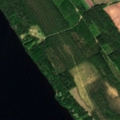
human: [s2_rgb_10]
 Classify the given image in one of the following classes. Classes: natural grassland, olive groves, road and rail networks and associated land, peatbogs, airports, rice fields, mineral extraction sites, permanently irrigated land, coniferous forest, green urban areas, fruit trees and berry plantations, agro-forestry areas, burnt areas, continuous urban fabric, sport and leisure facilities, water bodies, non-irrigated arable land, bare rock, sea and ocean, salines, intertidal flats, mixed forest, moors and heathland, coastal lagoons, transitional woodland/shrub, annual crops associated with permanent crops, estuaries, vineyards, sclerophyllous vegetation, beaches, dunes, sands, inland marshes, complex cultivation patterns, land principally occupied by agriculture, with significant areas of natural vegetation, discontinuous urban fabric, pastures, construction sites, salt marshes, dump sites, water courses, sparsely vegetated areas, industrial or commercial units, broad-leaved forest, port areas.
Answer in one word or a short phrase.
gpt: coniferous forest, mixed forest, water bodies